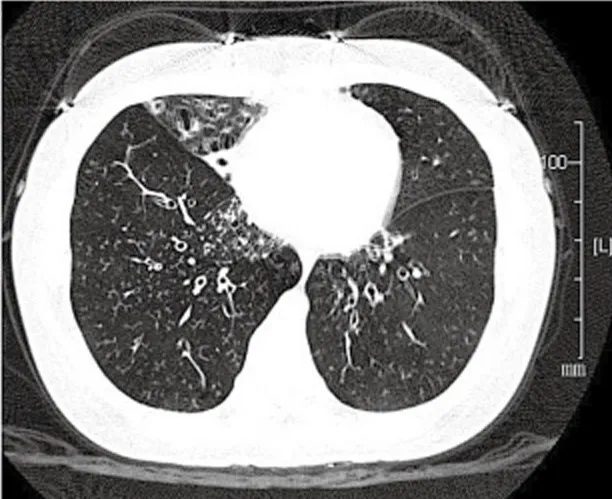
High-resolution computed tomography (HRCT) images after 20 days of azithromycin therapy. But bronchiectasis did not change.
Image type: radiology (ct)